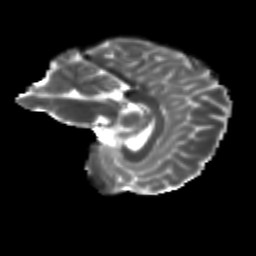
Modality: T2w
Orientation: sagittal
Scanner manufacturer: siemens
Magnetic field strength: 3 T
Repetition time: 9.2 s
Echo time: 0.084 s